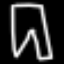
Label: pants